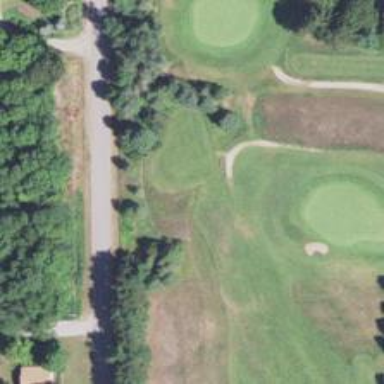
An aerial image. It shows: Service road designated as golf cart path.